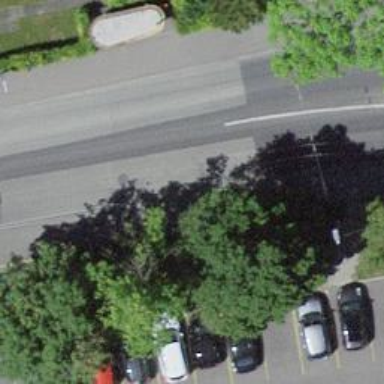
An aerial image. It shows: Bus stop with trolleybus platform.